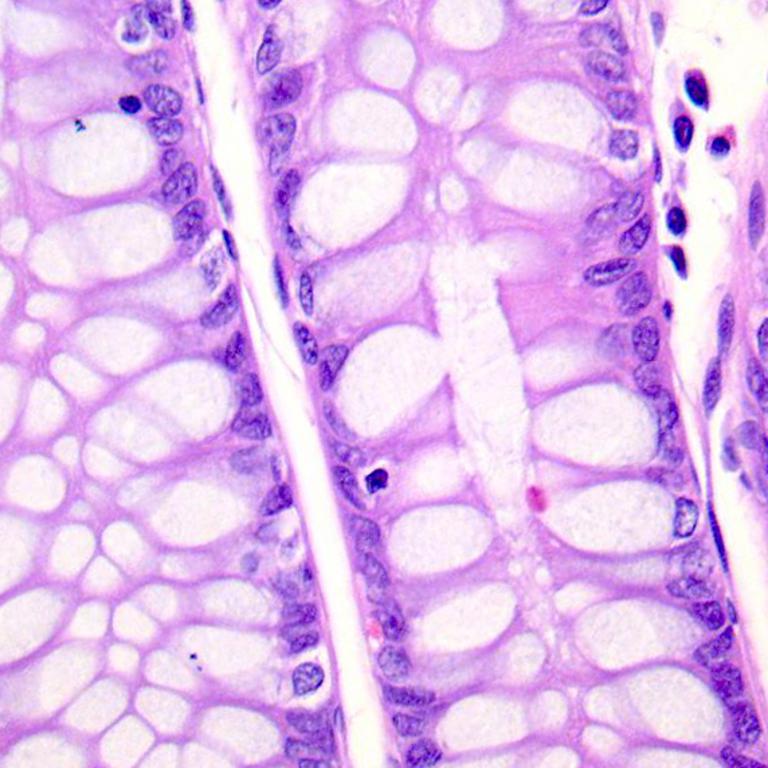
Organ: colon
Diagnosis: benign